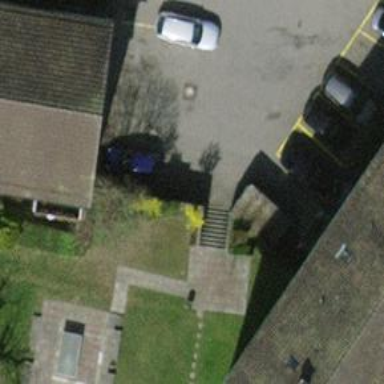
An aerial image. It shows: Concrete steps.